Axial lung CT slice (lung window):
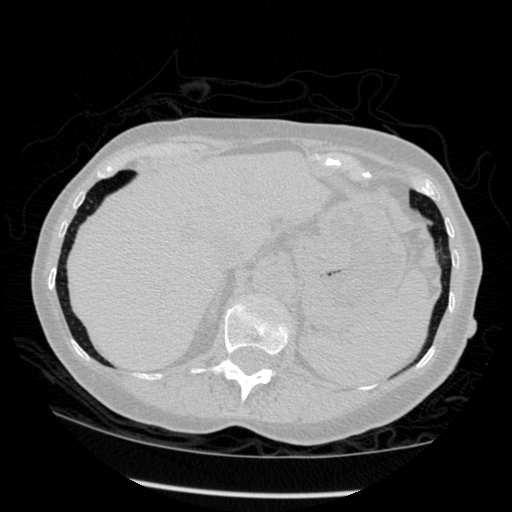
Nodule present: no